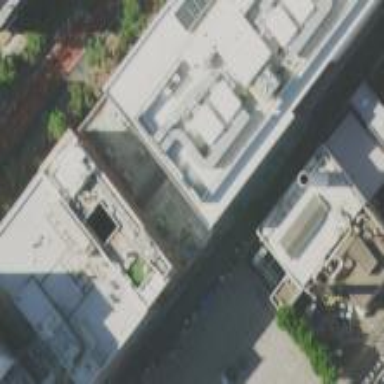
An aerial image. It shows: Commercial building.